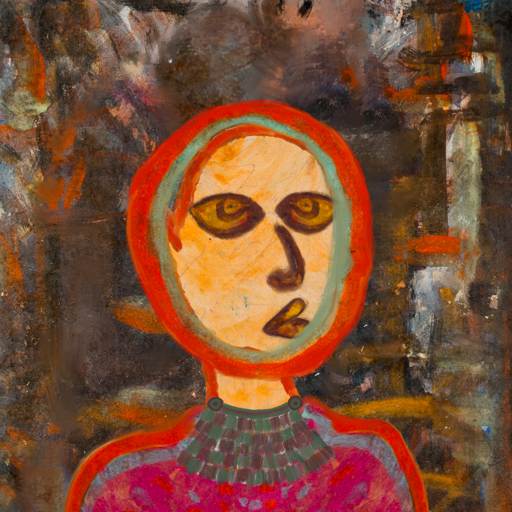
Background: GypsyQueen, Head And Neck Side: Experience, Face Side: Comrade, Bust: Sisters, Hair Side: Sisters, Head Accessory: Blank, Second Necklace: After_Raid, Necklace: Blank, Baby: Blank